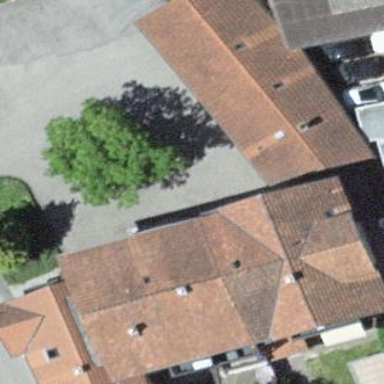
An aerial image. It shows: Gabled building.